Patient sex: M
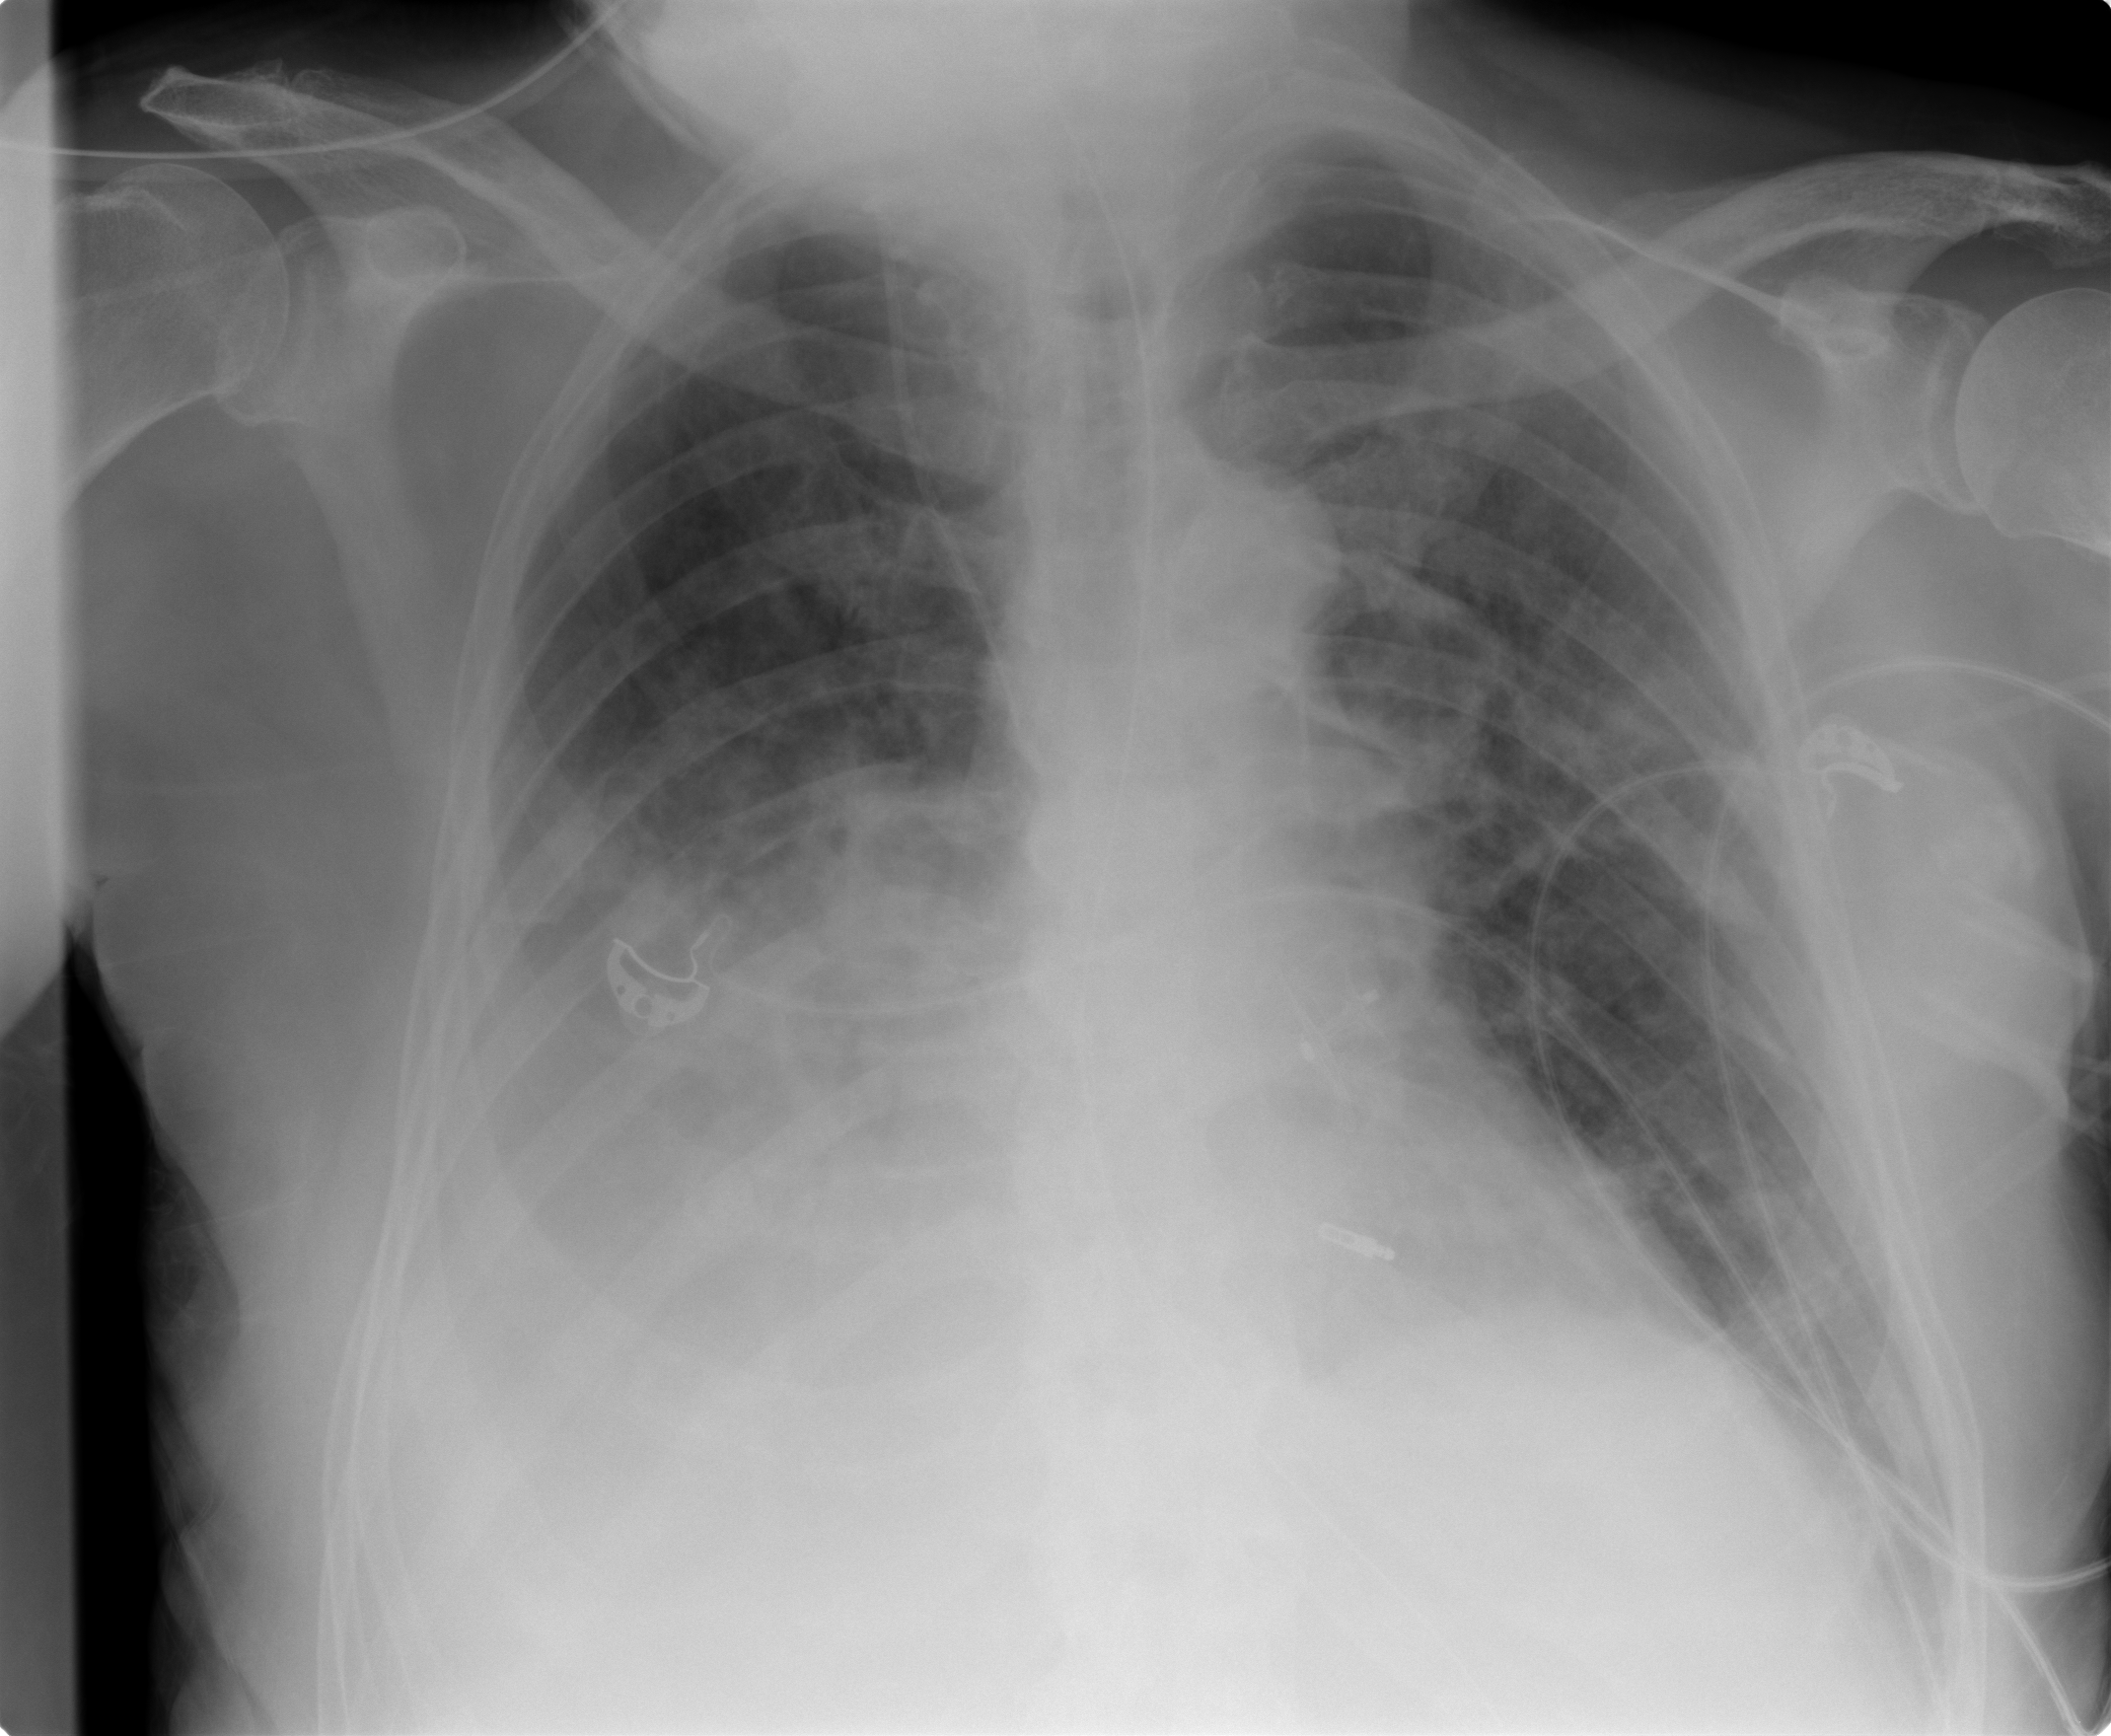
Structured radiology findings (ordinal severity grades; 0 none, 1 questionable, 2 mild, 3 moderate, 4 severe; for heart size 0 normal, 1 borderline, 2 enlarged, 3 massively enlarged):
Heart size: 2
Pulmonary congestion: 1
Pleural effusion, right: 2
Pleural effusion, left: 1
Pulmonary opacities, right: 1
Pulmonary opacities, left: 1
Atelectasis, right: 2
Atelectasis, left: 1